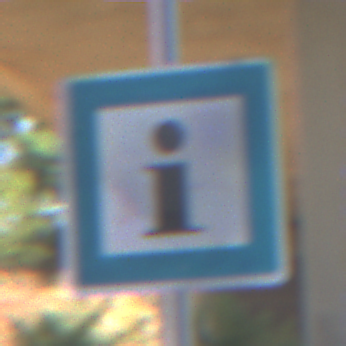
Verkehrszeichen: Informationsstelle
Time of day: Midday
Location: Roofed (Underpass)
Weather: Clear
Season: NotSpecified
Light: Natural